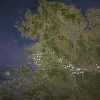
Label: land